Question: Today I deployed a Spree Commerce application on a commercial server. The problem I am having is that the login page is not working and I hope someone here can give me advice.
I am quite new with Ruby on Rails and just tweaked the standard Spree Commerce application a little bit. On my local machine everything is working fine (possible to add products, login, et cetera). The server and me are running Ruby 1.9.3 and Rails 3.2.14.
After putting everything in a git repository, configuring the deploy.rb file according to the website of the hosting company, and running "bundle install", "exec rake assets:precompile", "cap:deploy:setup" and "cap:deploy" the whole thing was successfully deployed to the server.
When you visited the website you at first got an elegant error message from Phusion Passenger that said that database.yml was missing. This was resolved after I a database.yml file to rails/shared/config on the server (I had to make the config folder too) with the following contents (username and password same as locally):
'''
production:
adapter: postgresql
encoding: utf8
database: [name]
pool: 5
timeout: 5000
username: [username]
password: [password]
host: localhost
'''
Now, when I surf to the website the index page is showing, I can view the shopping card and it is possible to search for products. Unfortunately, when I try to login I get the following message:

Someone else on SO had a similar issue <URL> with a non-working admin/login page, only then on the local machine. This individual got the advice to install the spree_auth_devise extension. I did include this in my Gemfile and locally the login functionality is working fine so that is not the issue in my case.
/edit Furthermore, this might be relevant, when I run rake db:bootstrap I get the following message:
'''
-bash-4.1$ rake db:bootstrap
This task will destroy any data in the database. Are you sure you want to
continue? [y/n] y
rake aborted!
database configuration does not specify adapter
'''
I hope someone can enlighten me!
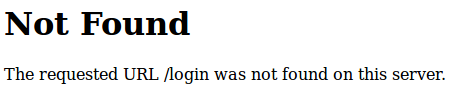
Answer: Well the problem was solved by asking the nice folks at #spree on freenode IRC. By adding
'''
Spree::Config.set(:allow_ssl_in_production => false)
'''
to config/initializers/spree.rb, committing and pushing to the git repository and running cap:deploy again the login page is working!
I had the standard setup of the database which used SSL in production mode and my website was not setup to use SSL. The simple fix was to disable SSL in production mode.
Since I have no SSL certificate or support (in the end I do want this of course because it is more safe) this gave a 301 error in the production log on the server at rails/config/production.log.